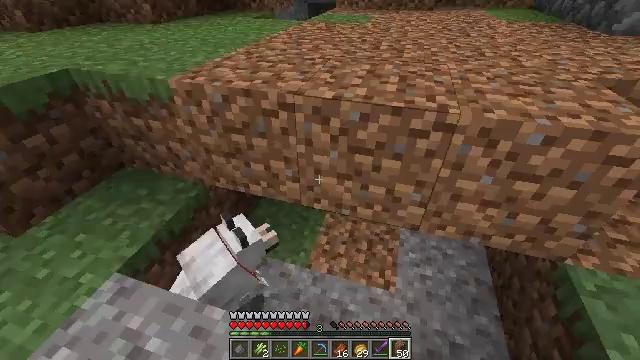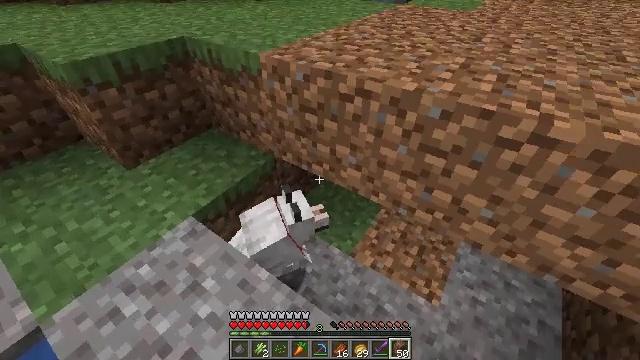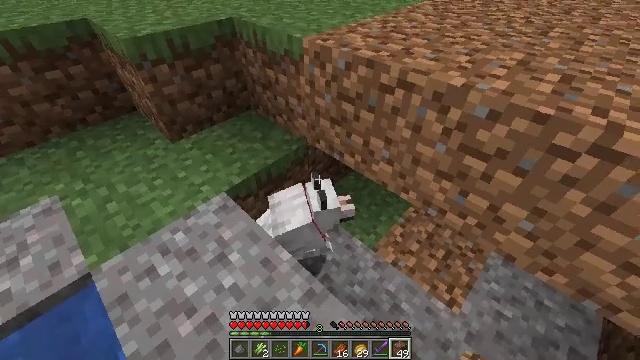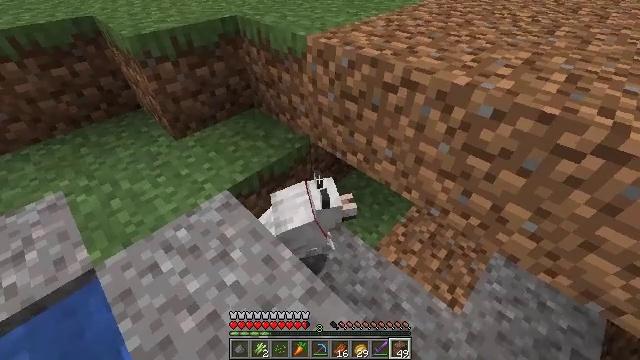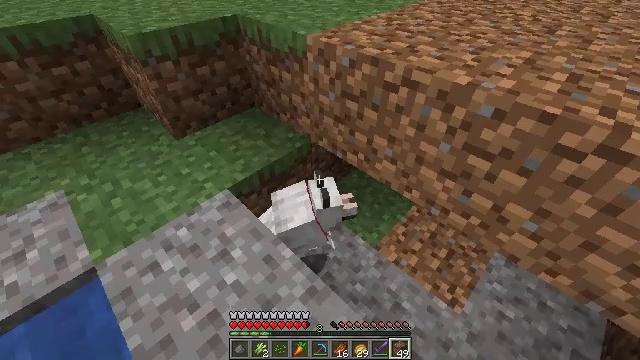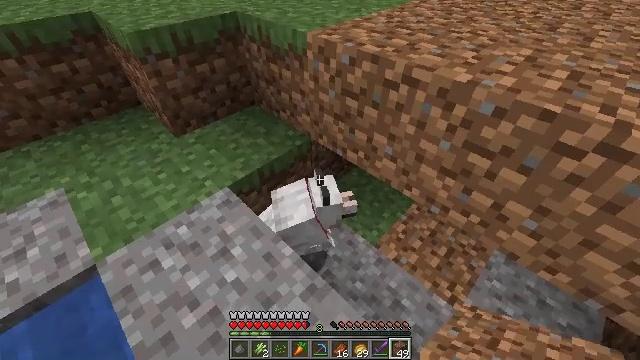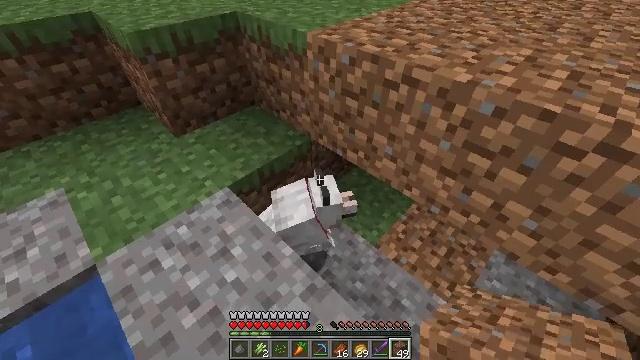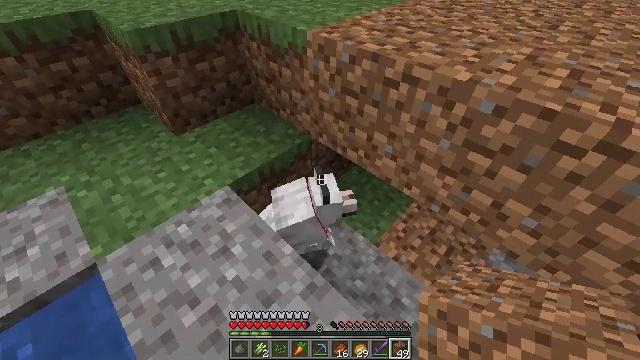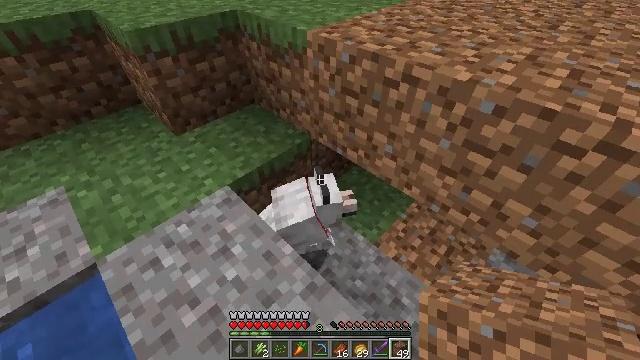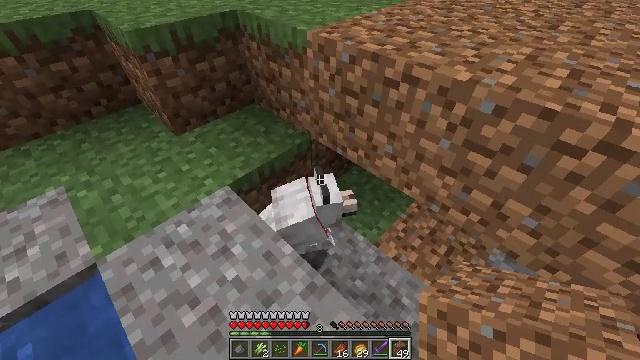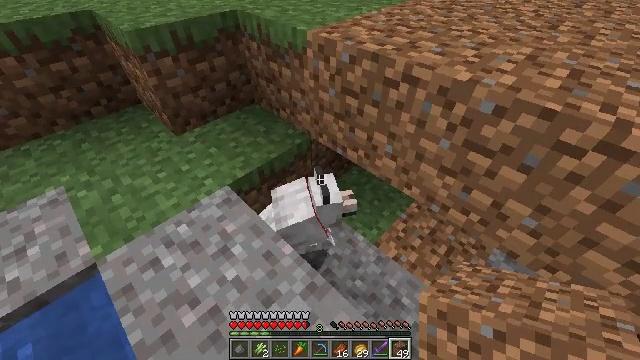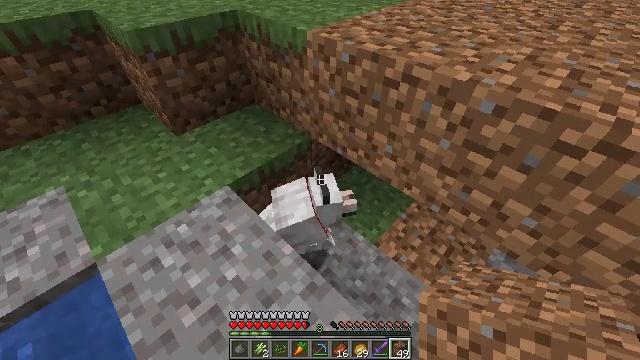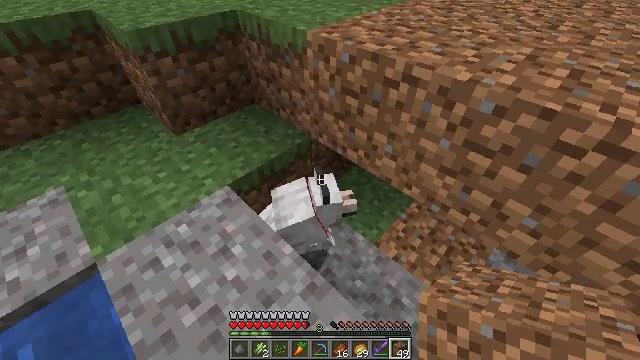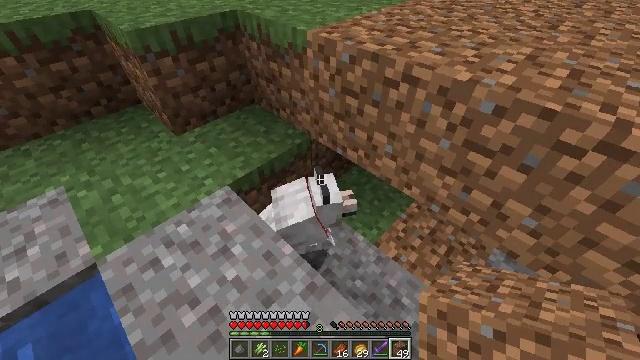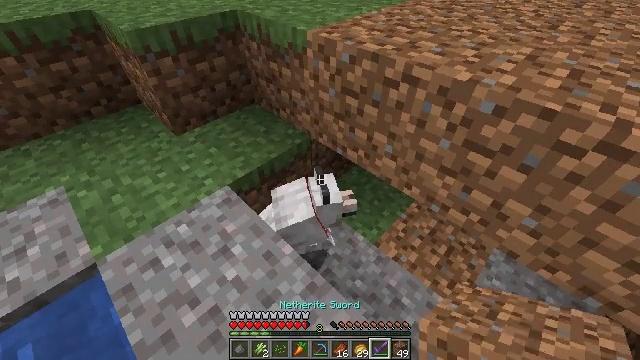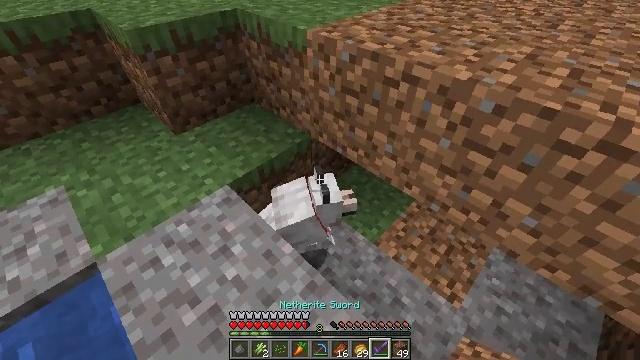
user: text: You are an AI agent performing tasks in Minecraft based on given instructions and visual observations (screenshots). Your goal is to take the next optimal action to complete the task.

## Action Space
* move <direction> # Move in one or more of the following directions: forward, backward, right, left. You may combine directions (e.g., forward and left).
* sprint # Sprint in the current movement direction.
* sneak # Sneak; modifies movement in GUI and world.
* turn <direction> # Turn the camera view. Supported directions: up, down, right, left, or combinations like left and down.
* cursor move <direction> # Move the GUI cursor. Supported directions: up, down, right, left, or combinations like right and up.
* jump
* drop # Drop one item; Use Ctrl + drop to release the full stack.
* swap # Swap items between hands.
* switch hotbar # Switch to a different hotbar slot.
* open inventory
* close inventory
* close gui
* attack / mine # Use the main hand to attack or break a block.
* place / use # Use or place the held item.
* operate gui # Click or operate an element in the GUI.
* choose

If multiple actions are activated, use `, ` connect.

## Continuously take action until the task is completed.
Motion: motion action
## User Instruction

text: Combat the wolf.
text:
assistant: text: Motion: turn left and down
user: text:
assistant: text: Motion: turn left and down
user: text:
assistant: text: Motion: no_op
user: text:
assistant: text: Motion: no_op
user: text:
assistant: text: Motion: no_op
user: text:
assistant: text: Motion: no_op
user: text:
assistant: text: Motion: no_op
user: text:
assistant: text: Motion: no_op
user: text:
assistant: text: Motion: no_op
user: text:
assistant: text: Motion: no_op
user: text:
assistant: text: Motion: no_op
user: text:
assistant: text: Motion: no_op
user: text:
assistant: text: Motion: no_op
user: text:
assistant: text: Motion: no_op
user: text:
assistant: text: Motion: no_op
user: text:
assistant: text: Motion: no_op
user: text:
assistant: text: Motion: no_op
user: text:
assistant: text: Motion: turn down
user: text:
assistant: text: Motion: move forward, turn down
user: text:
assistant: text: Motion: move forward, turn down
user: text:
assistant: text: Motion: move forward, turn down
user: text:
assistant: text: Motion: turn down
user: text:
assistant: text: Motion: turn down
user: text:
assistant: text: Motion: turn down
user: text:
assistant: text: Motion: no_op
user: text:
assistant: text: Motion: no_op
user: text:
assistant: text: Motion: no_op
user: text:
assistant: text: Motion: no_op
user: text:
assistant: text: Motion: turn left, jump
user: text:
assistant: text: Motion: turn left, jump